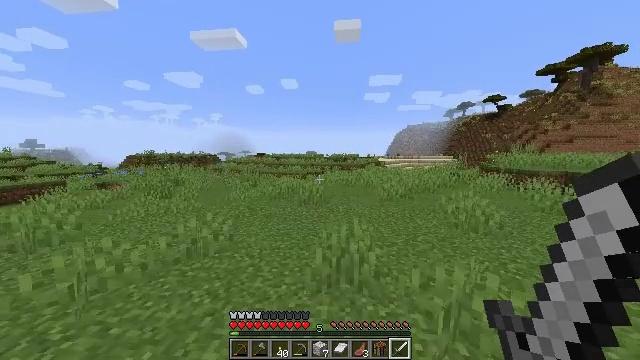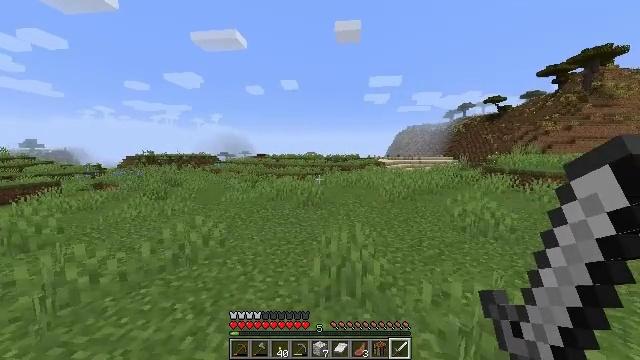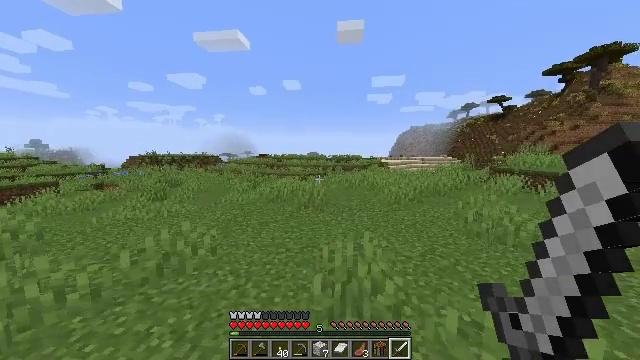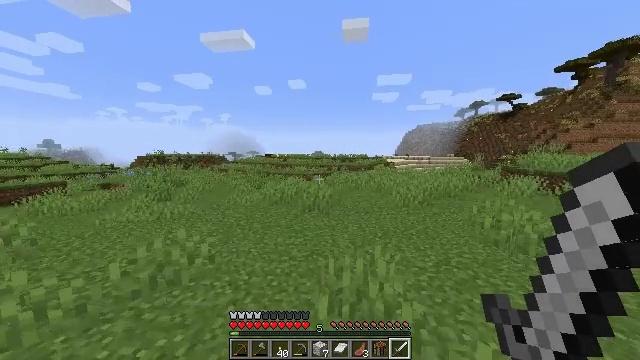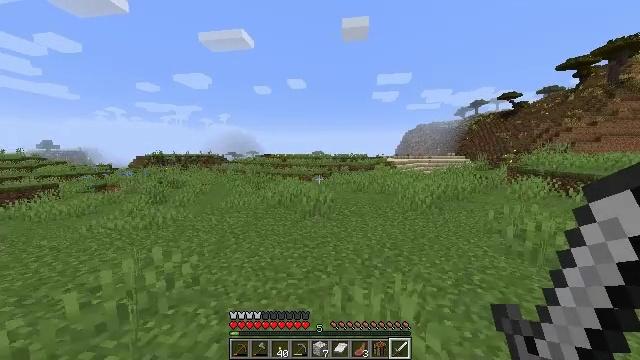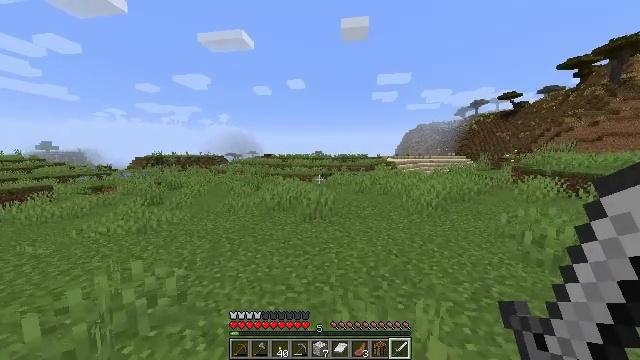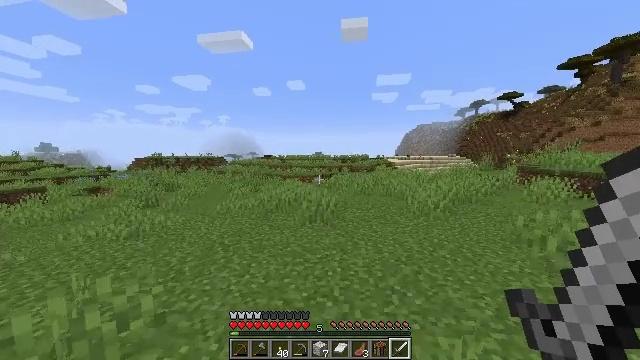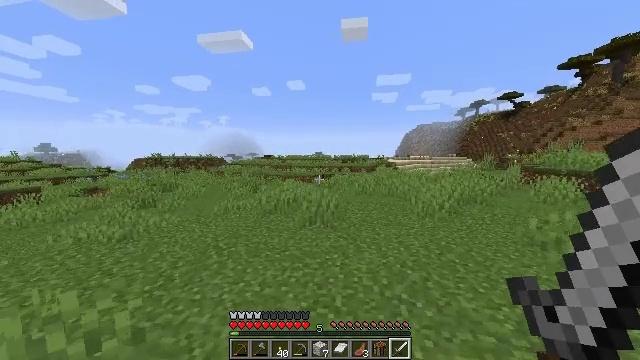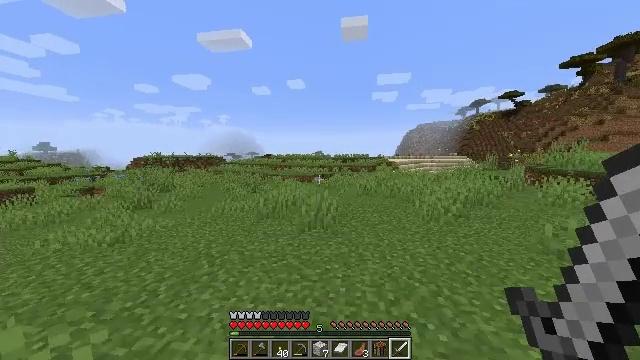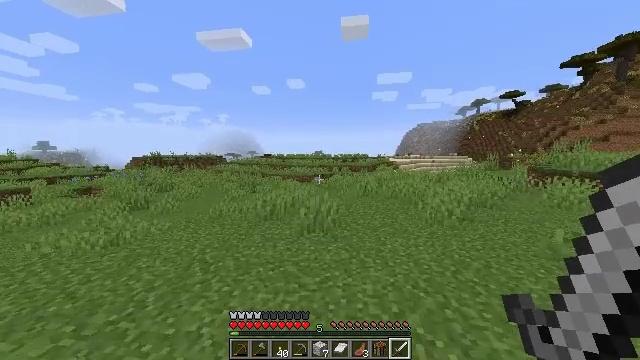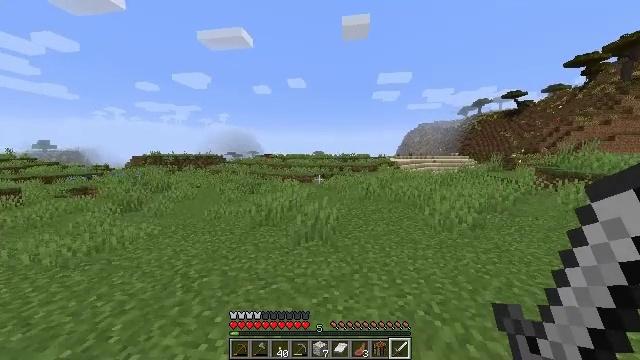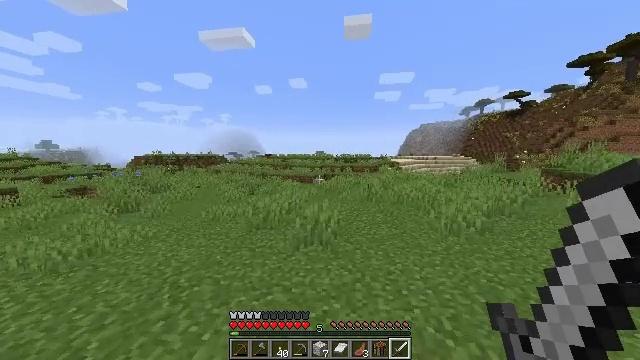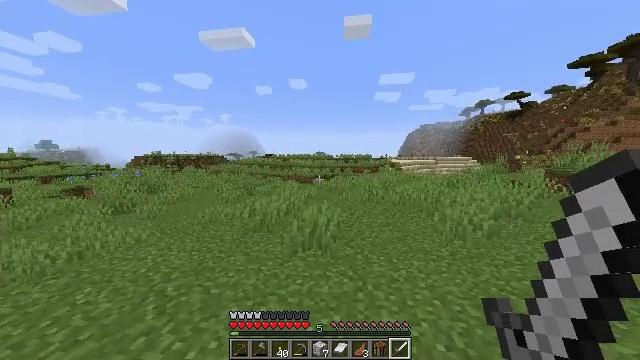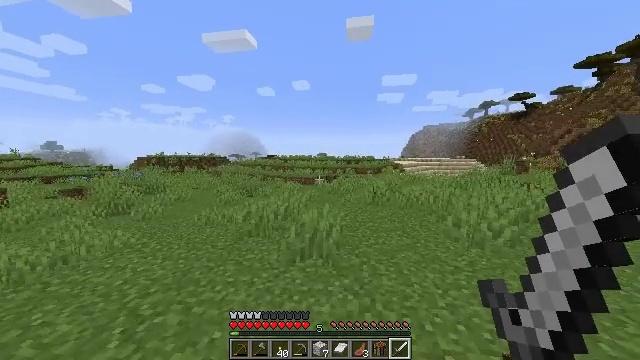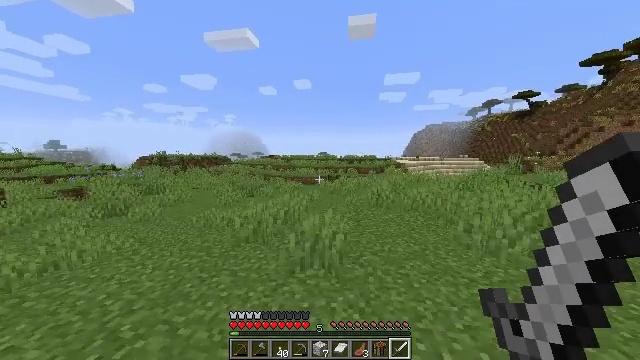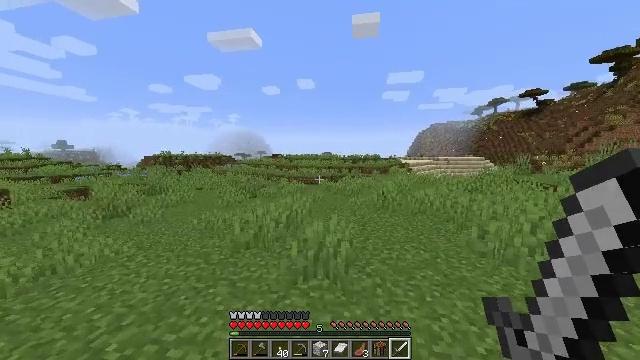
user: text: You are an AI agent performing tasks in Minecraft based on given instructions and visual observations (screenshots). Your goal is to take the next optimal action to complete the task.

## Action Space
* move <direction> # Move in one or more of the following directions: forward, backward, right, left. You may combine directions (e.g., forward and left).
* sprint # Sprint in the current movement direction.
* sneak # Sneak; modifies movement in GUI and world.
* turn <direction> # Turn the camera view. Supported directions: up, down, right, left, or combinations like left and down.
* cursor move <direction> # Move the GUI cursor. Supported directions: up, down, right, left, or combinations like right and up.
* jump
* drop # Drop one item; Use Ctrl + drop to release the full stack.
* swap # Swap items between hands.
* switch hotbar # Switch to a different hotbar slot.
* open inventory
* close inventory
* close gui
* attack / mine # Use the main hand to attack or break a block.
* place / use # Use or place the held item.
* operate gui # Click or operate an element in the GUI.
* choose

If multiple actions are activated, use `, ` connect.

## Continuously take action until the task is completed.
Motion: motion action
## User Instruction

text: Gather a tall sunflower.
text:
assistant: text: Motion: move forward, sprint
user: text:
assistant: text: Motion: move forward, sprint
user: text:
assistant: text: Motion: move forward, sprint, turn left
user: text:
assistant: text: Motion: move forward, sprint
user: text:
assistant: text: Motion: move forward, sprint
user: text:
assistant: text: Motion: move forward, sprint
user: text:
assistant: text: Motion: move forward, sprint
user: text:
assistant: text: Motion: move forward, sprint
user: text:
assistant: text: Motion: move forward, sprint
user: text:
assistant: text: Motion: move forward, sprint
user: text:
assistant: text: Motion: move forward, sprint
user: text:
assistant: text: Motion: move forward, sprint
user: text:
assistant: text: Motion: move forward, sprint
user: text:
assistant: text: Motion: move forward, sprint
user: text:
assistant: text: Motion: move forward, sprint
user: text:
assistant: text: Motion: move forward, sprint, turn left
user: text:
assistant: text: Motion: move forward, sprint, turn left
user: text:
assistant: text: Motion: move forward, sprint
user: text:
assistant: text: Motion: move forward, sprint
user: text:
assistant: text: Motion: move forward, sprint
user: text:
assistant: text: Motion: move forward, sprint
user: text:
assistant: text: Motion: move forward, sprint
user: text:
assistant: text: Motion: move forward, sprint
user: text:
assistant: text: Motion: move forward, sprint
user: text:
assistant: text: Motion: move forward, sprint
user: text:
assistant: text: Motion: move forward, sprint
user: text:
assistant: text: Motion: move forward, sprint
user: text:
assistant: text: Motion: move forward, sprint
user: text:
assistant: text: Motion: move forward, sprint
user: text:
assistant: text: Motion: move forward, sprint